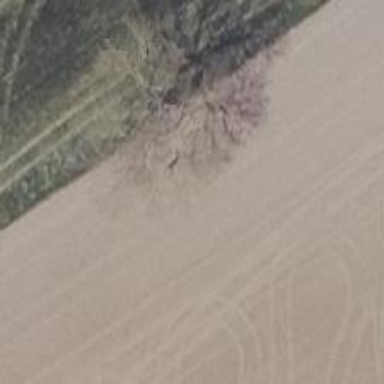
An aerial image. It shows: Deciduous tree with broadleaved leaves.